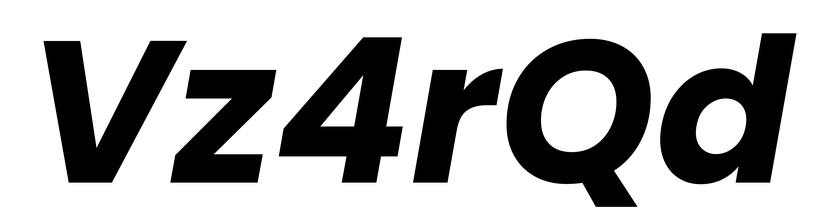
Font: Poppins-BoldItalic